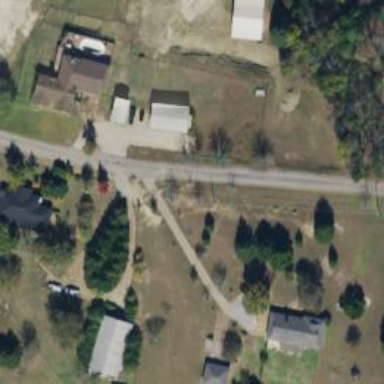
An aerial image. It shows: Driveway.